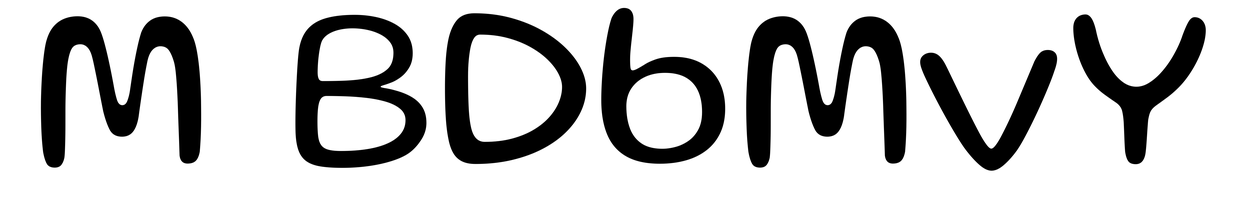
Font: Gluten_Light